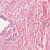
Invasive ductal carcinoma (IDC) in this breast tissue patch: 0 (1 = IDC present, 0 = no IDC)